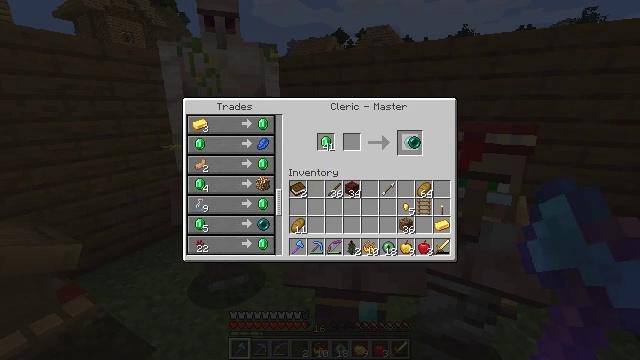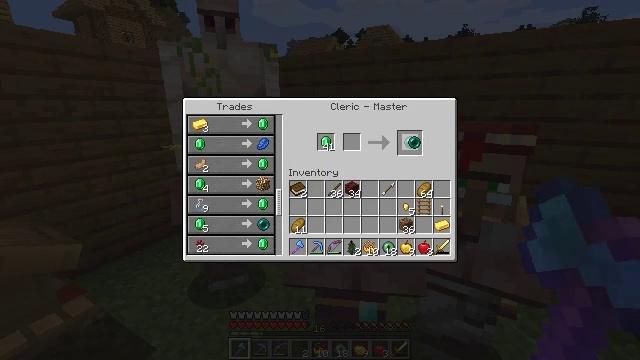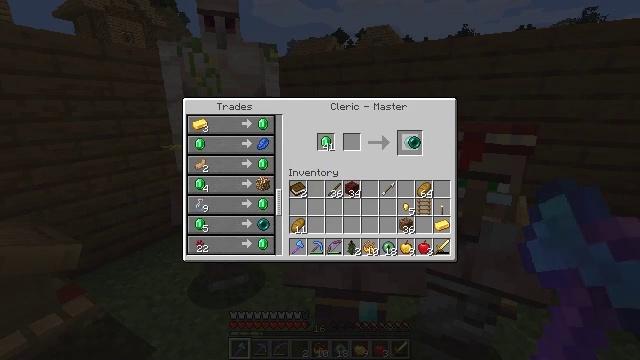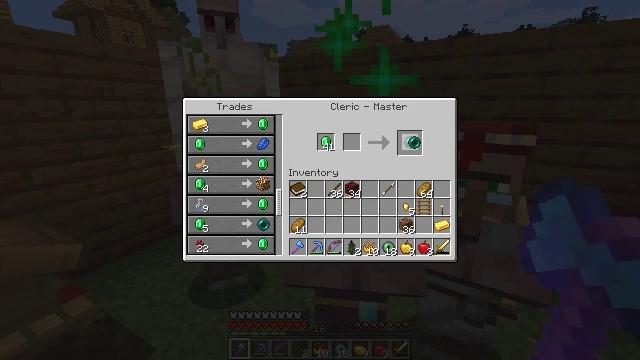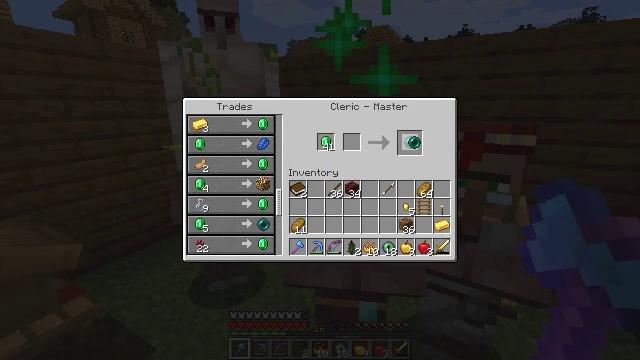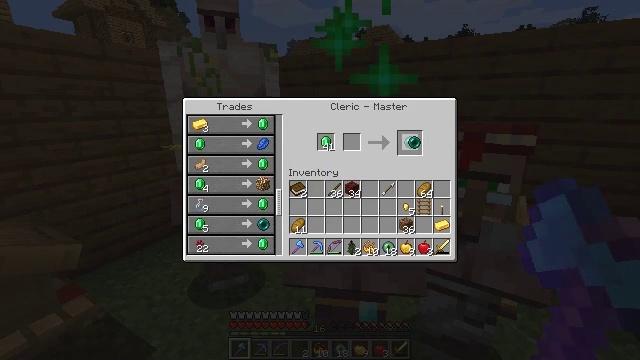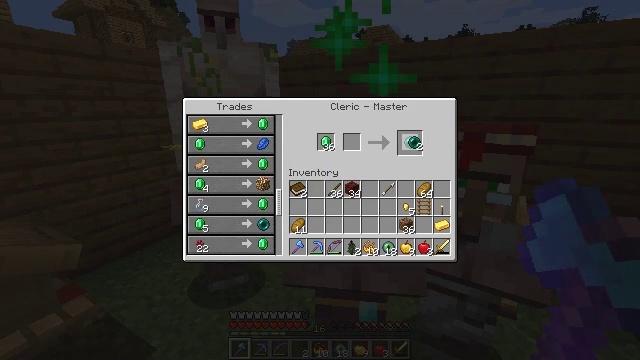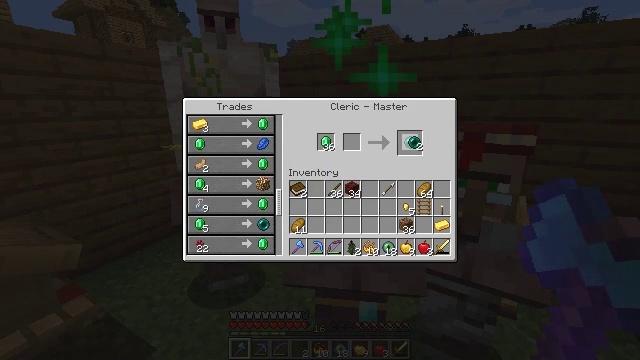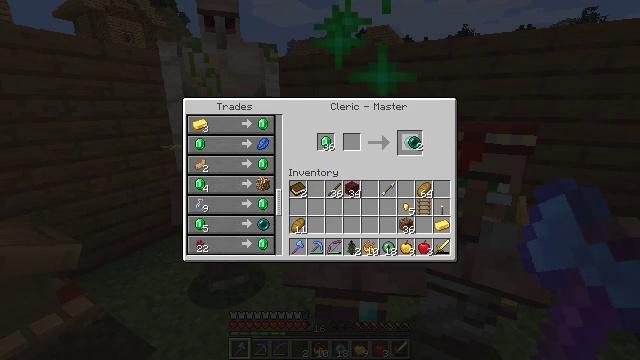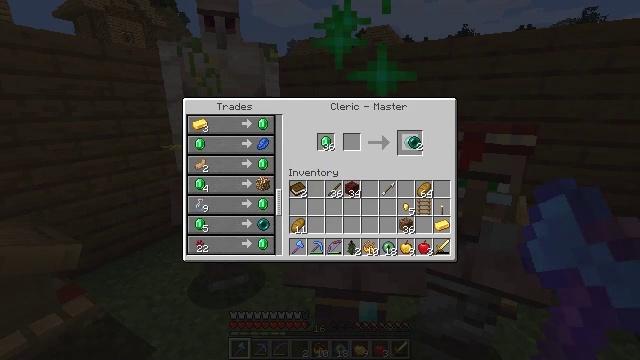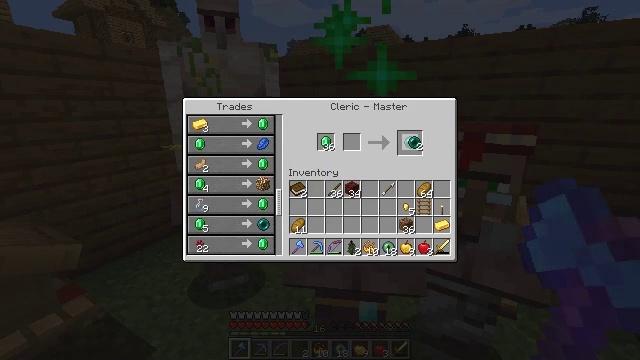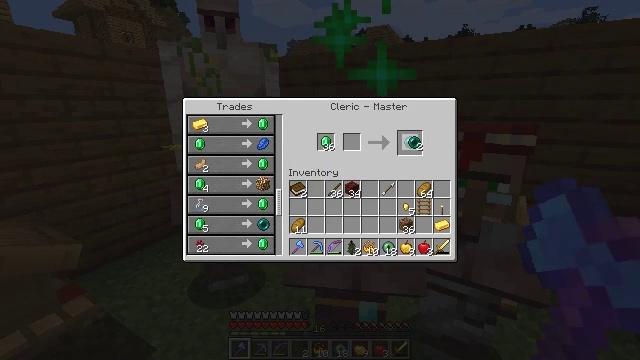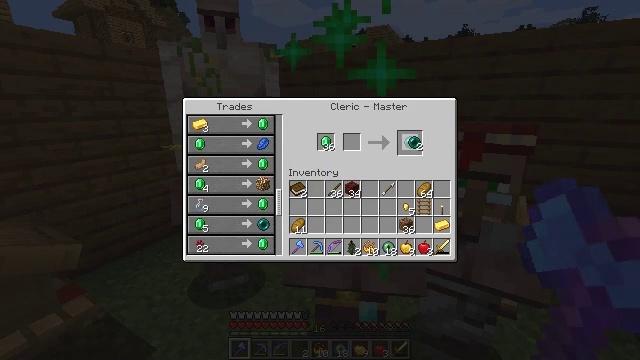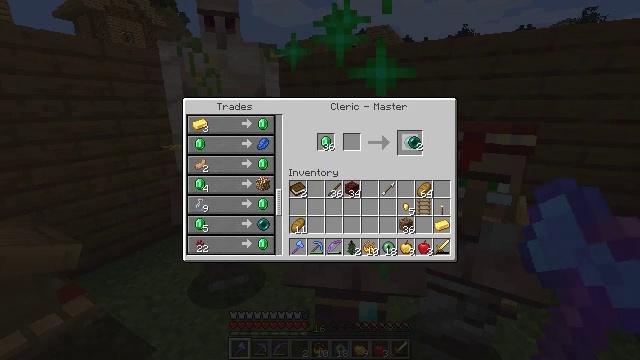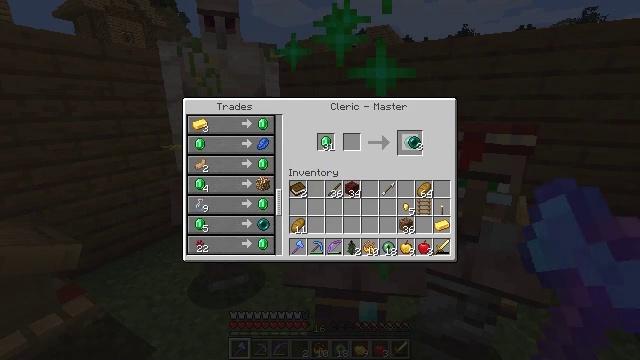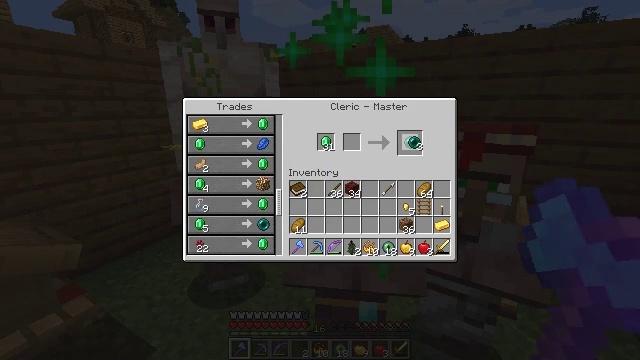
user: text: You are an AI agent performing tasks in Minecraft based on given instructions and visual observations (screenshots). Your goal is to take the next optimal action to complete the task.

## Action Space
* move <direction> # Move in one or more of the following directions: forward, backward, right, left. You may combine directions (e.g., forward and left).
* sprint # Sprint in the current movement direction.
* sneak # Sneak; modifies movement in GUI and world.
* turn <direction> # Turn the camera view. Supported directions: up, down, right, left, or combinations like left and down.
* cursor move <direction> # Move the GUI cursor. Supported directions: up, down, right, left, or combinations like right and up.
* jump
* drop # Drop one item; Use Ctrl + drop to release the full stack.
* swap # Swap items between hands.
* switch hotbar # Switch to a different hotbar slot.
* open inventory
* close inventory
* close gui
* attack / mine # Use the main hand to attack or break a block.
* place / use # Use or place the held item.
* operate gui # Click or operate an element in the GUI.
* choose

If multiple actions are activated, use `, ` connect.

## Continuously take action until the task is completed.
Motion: motion action
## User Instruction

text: Create an ender pearl.
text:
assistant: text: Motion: no_op
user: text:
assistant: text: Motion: no_op
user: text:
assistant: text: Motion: operate gui
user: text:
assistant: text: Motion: operate gui
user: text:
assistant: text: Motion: operate gui
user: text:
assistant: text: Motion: no_op
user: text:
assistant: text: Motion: no_op
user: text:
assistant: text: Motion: no_op
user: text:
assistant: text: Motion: no_op
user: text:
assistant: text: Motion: operate gui
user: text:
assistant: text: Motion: operate gui
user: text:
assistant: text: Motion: operate gui
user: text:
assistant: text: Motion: operate gui
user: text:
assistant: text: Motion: no_op
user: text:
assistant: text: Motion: no_op
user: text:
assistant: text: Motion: no_op
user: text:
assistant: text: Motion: no_op
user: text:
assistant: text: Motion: no_op
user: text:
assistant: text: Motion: operate gui
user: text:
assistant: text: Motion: operate gui
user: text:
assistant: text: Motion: operate gui
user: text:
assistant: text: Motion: no_op
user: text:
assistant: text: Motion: no_op
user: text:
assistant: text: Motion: no_op
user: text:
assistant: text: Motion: no_op
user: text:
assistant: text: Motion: no_op
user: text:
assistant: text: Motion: operate gui
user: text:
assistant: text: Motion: operate gui
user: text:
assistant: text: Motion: operate gui
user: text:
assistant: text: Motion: no_op